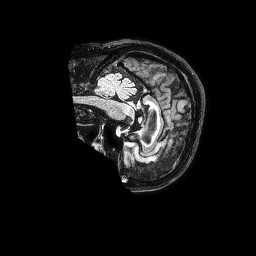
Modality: FLAIR
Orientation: sagittal
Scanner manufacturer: philips
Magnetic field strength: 1.5 T
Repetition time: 4.8 s
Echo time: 0.3 s